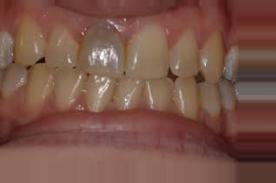
Condition: Tooth Discoloration